Field crop: tomato
Growth stage: 1
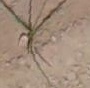
Species: cyperus